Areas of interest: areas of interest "Beijing Yizhuang Biopharmaceutical Park"
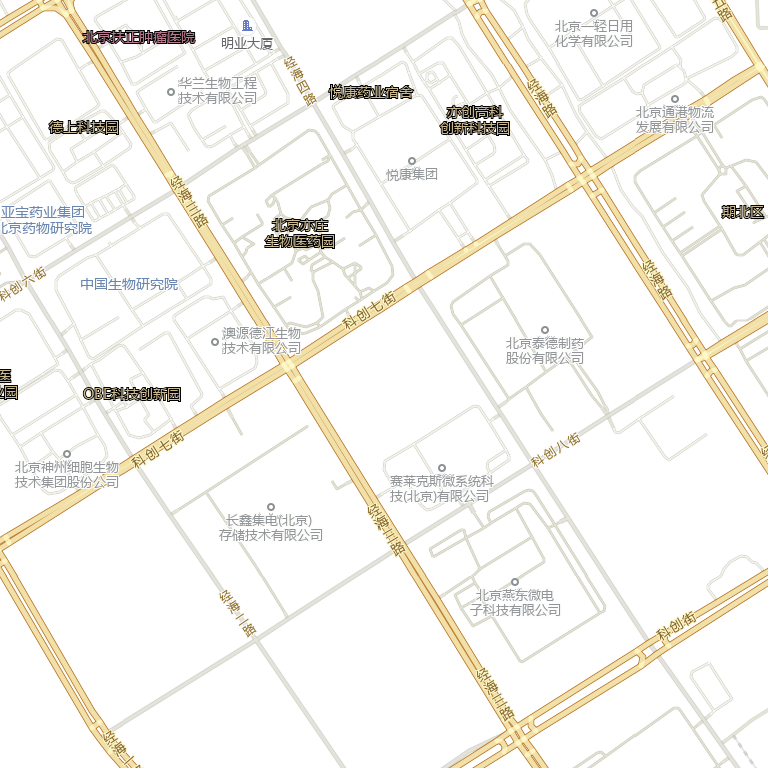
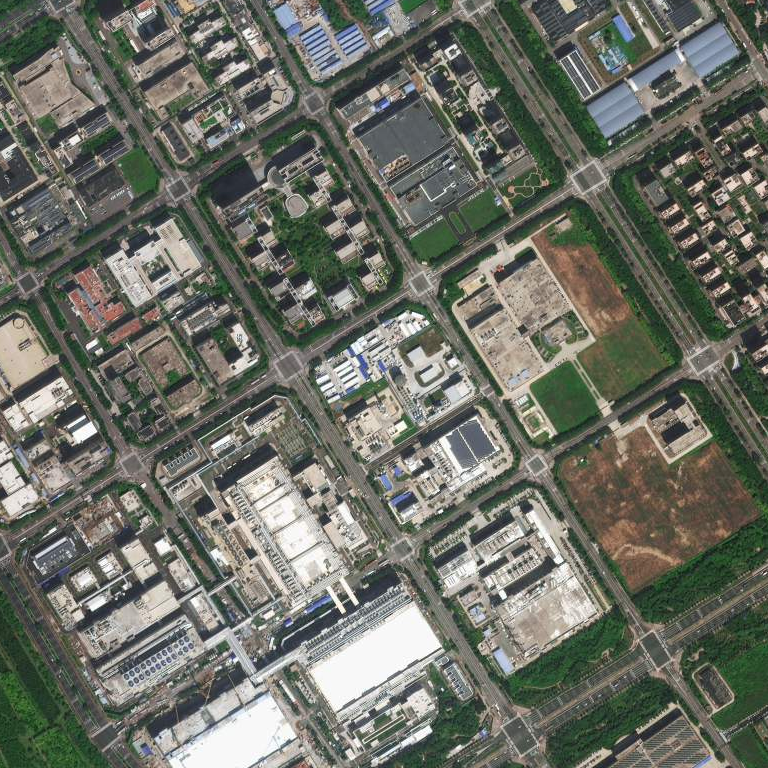